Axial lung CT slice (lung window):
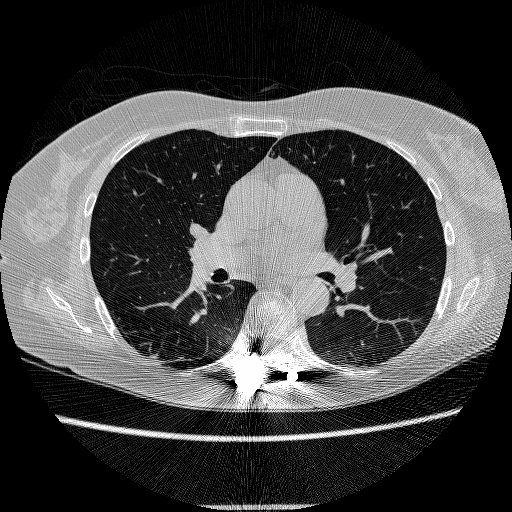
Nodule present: no